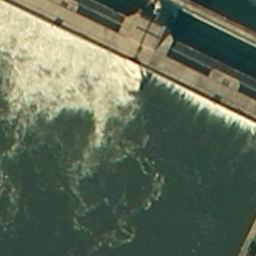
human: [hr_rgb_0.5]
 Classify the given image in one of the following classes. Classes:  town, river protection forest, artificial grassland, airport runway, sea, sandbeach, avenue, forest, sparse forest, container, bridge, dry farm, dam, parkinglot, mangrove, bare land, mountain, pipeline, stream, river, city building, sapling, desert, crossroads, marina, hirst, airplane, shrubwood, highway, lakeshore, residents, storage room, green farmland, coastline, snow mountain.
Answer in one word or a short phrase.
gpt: dam